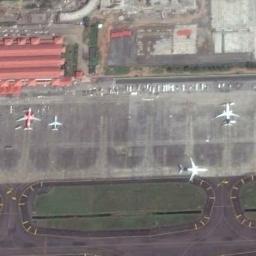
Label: airplane